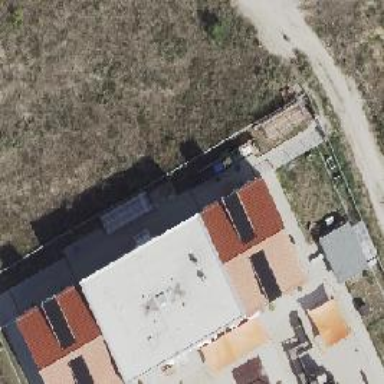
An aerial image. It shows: Kindergarten building.